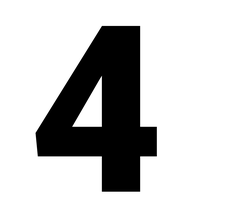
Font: Roboto_Black